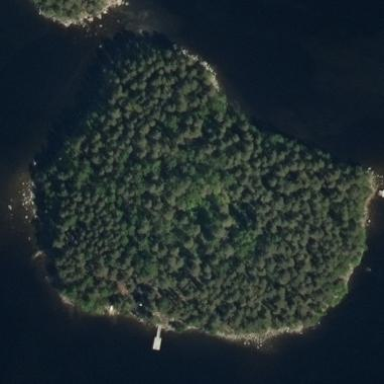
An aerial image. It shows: Mixed leaf woodland located on small islet.